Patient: sex M, age 53
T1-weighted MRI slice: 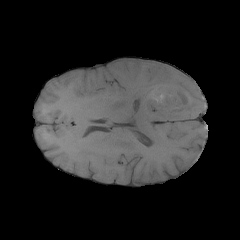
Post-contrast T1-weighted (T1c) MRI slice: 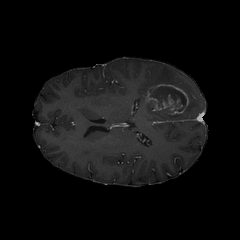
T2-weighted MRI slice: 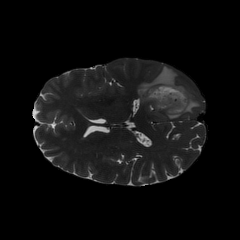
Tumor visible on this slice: yes
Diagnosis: Glioblastoma, IDH-wildtype
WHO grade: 4